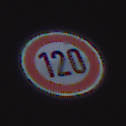
Verkehrszeichen: Geschwindigkeit120
Umgebung: Outdoor, Urban
Tageszeit: SunriseSunset
Wetter: PartlyCloudy
Licht: Natural
Jahreszeit: NotSpecified
Kontrast: LowContrast